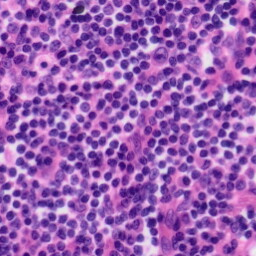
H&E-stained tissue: Tonsil